Question: I'm pulling some data out of a MSSSQL database using C# that keeps track of employees and their hours worked. I'm simply using a regular simple select statement to pull out the relevant data. I'd like to be able to summarise the data (not sure if I'm using the correct word).
For example, the text in black in the following image is what I have at the moment, but I'd like to be able to add in the text in red somehow. What would be the best approach to doing this? Splitting up into smaller queries perhaps?

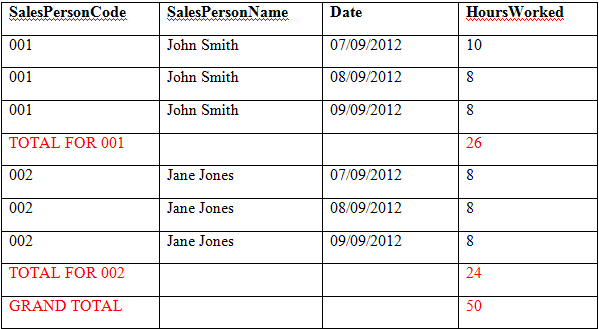
Answer: For SQL Server 2008+ you can use 'GROUPIN SETS'. In your example, try this:
'''
SELECT SalesPersonCode,
SalesPersonName,
[Date],
SUM(HoursWorked) HoursWorked
FROM YourTable
GROUP BY GROUPING SETS( (SalesPersonCode, SalesPersonName, [Date]),
(SalesPersonCode),())
'''